Question: i saw an Android app with a lateral tab that when it was touched it open a navigation bar as you see in the image. How can i do that . is there any librarie to do that?

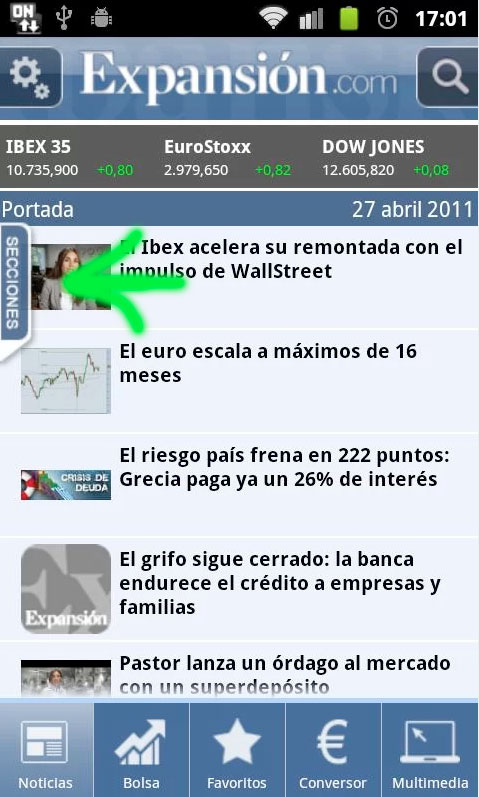
Answer: You can use SlidingMenu, i use it to several apps
<URL>
Or you can use the android native component 'NavigationDrawer'
<URL>